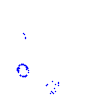
Particle: kaon